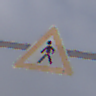
Verkehrszeichen: FussgaengerRechts
Umgebung: Outdoor, Nature
Tageszeit: MorningAfternoon
Wetter: PartlyCloudy
Licht: Natural
Jahreszeit: Winter
Kontrast: HighContrast